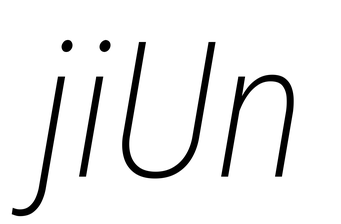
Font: Roboto-Italic_Condensed_ExtraLight_Italic